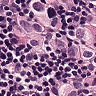
Metastatic tissue present: yes